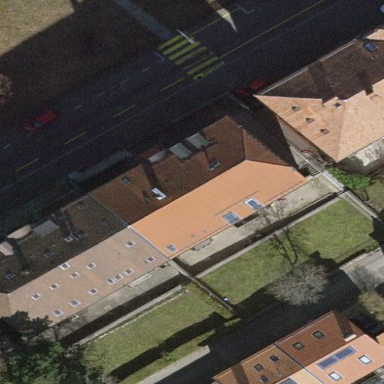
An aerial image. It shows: Apartments building with side-hipped roof shape.